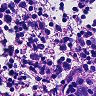
Metastatic tissue present: no